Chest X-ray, PA view. Patient: 56 years old, sex M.
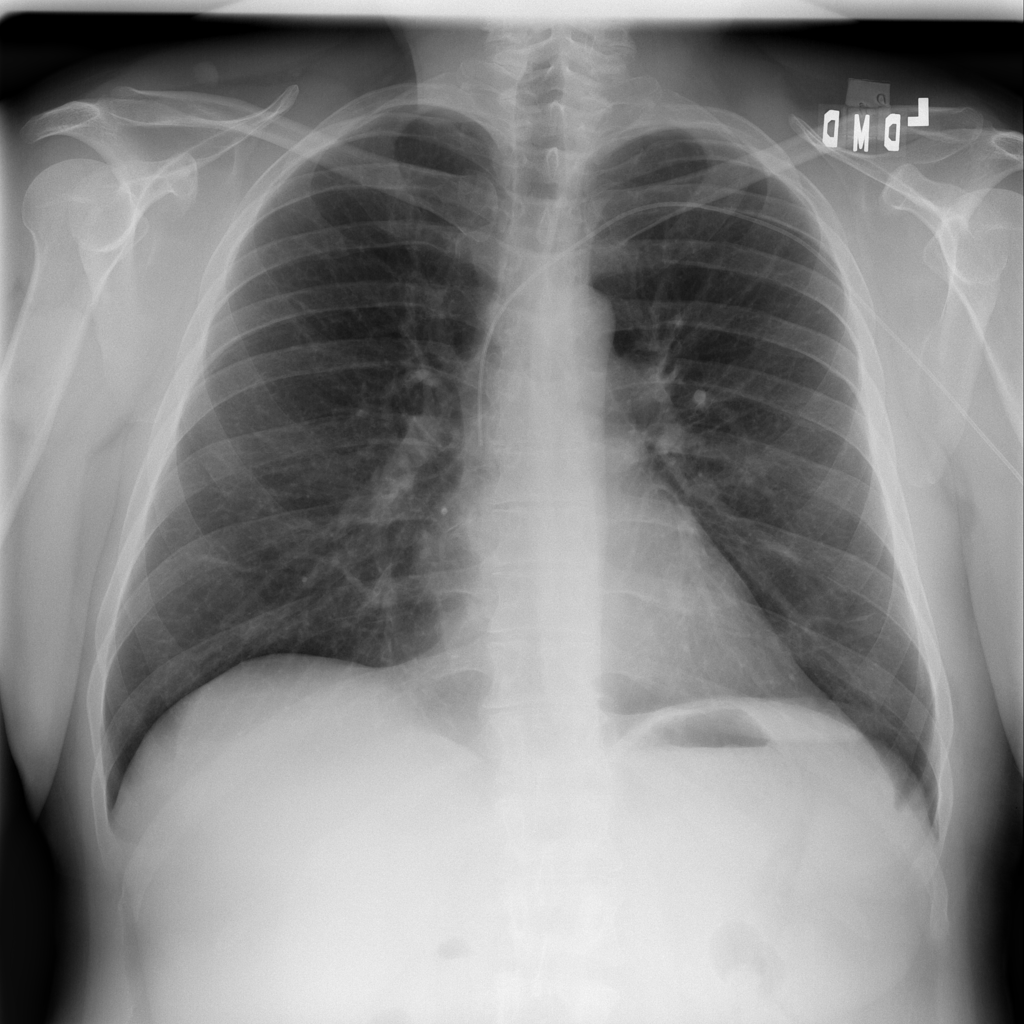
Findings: No Finding